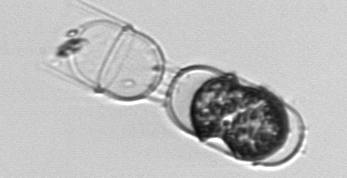
Label: Stephanopyxis